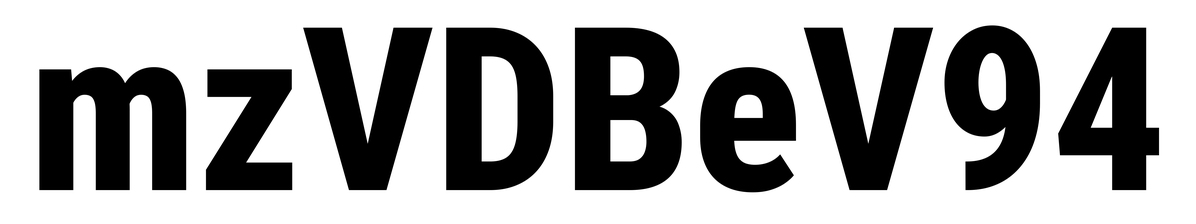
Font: Roboto_Condensed_ExtraBold